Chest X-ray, AP view. Patient: 35 years old, sex F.
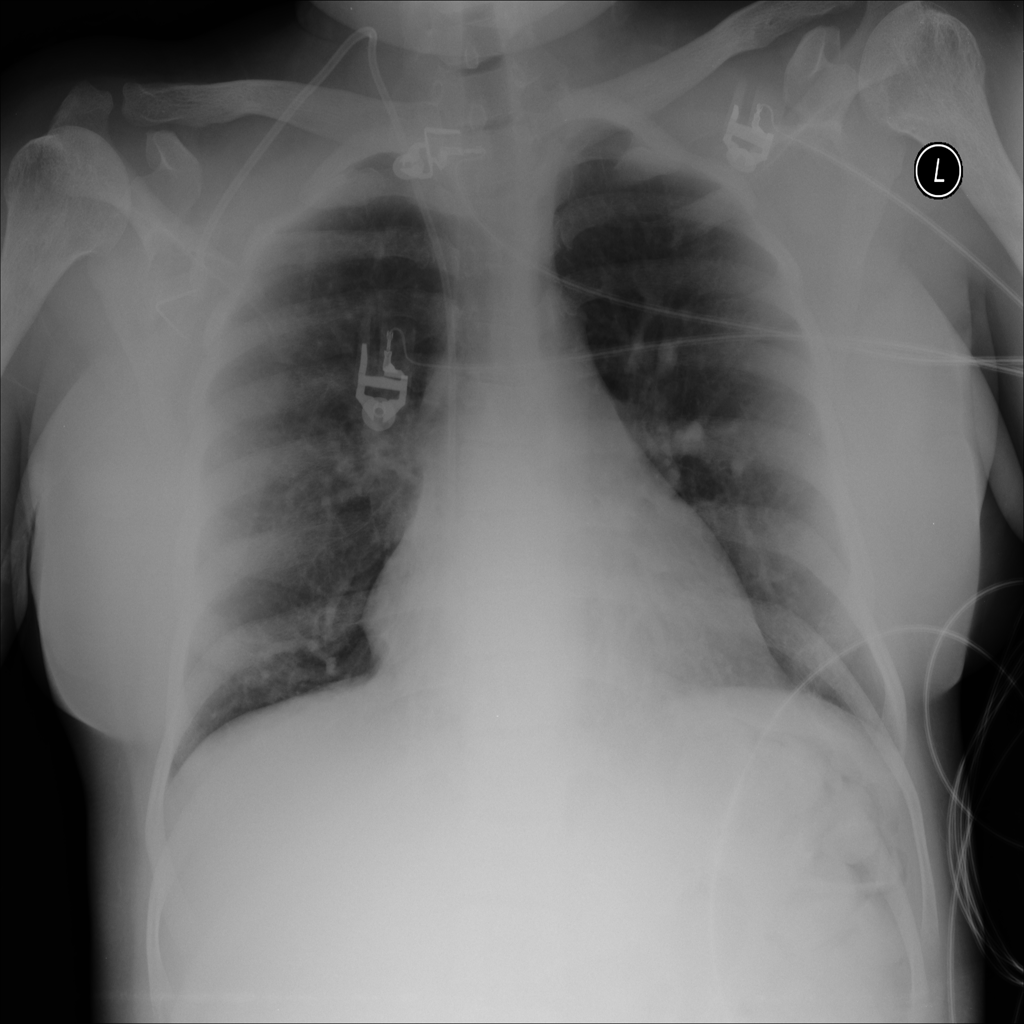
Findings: No Finding